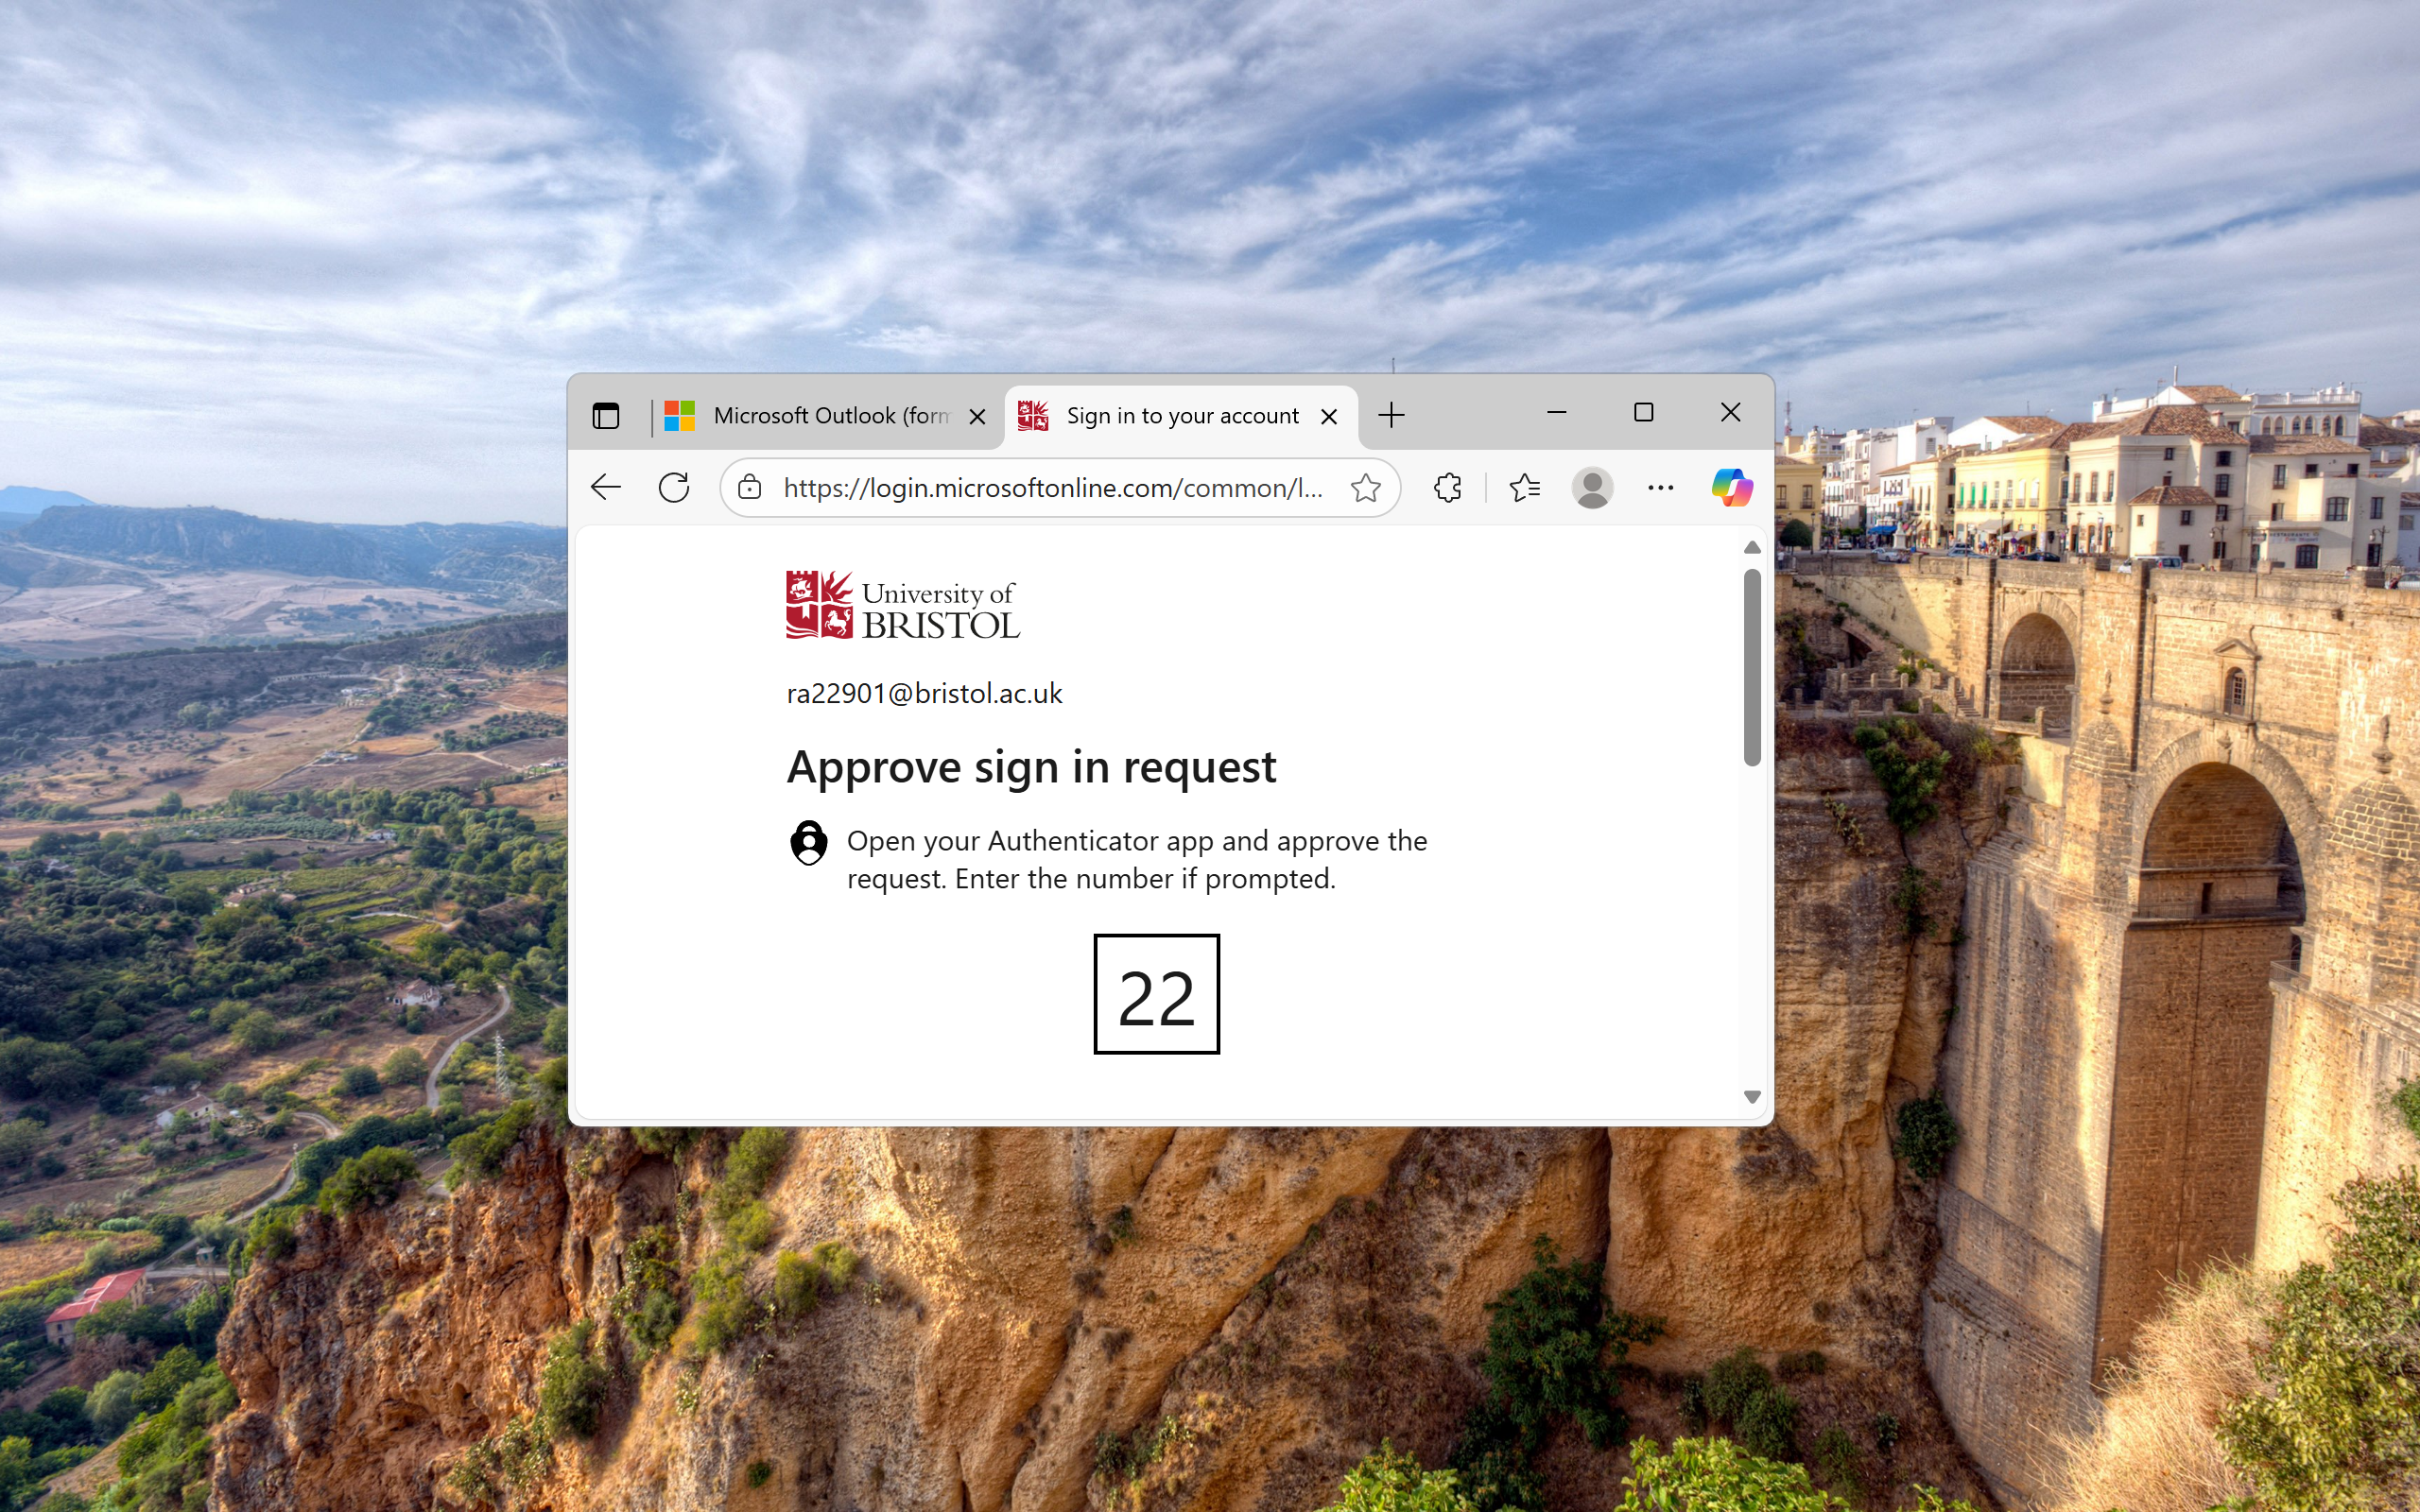
UI elements on screen:
"Desktop - window"
"Sign in to your account - window"
"System - menu bar - Contains commands to manipulate the window"
"System - menu item"
"title bar - value: Sign in to your account"
"Minimise - button - Moves the window out of the way"
"Maximise - button - Makes the window full screen"
"Close - button - Closes the window"
"Microsoft Outlook (formerly Hotmail): Free email and calendar | Microsoft 365 - window"
"System - menu bar - Contains commands to manipulate the window"
"System - menu item"
"title bar"
"Minimise - button - Moves the window out of the way"
"Maximise - button - Makes the window full screen"
"Close - button - Closes the window"
"window"
"Taskbar - pane"
"pane"
"Running applications - pane"
"DesktopWindowXamlSource - pane"
"pane"
"grouping"
"Start - toggle button"
"graphic"
"Search - toggle button"
" - text"
"Search - text"
"Microsoft Edge - 1 running window pinned - button"
"graphic"
"File Explorer pinned - button"
"graphic"
"%1!s! pinned pinned - button"
"graphic"
"Adobe Lightroom Classic pinned - button"
"graphic"
"Adobe Premiere Pro 2025 pinned - button"
"graphic"
"Visual Studio Code - 1 running window - button"
"graphic"
"Terminal - 1 running window - button"
"graphic"
"Sticky Notes (new) - 1 running window - button"
"graphic"
"Show Hidden Icons - button"
" - text"
"68% - Charging - at mW: 20940 71% - Discharging - Remaining mWh: 25606 - button"
"graphic"
"Network vodafone61228A
Internet access - button"
" - text"
"Volume Speaker (Realtek(R) Audio): Muted - button"
" - text"
"Power Battery status: 71% remaining - button"
" - text"
"Clock 23:07
‎21/‎08/‎2025 - button"
"23∶07 - text"
"‎21/‎08/‎2025 - text"
"Show Desktop - button"
"Sign in to your account and 1 more page - School - Microsoft​ Edge - window"
"window"
"UI element"
"window"
"UI element"
"window"
"pane"
"window"
"pane"
"window"
"Desktop - list"
"Recycle Bin - list item"
"Adobe Acrobat - list item"
"list item"
"Attack SharkX3Mouse - list item"
"Audacity - list item"
"Edit - list item"
"HP Support Assistant - list item"
"Imaging Edge Desktop - list item"
"NVDA - list item"
"Remote - list item"
"Riot Client - list item"
"Ryzen Controller - list item"
"Steam - list item"
"list item"
"Viewer - list item"
"AddonTemplate-master - list item"
"list item"
"Screenshots - list item"
"Tree2JSON.nvda-addon - list item"
"treetojson.zip - list item"